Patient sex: M
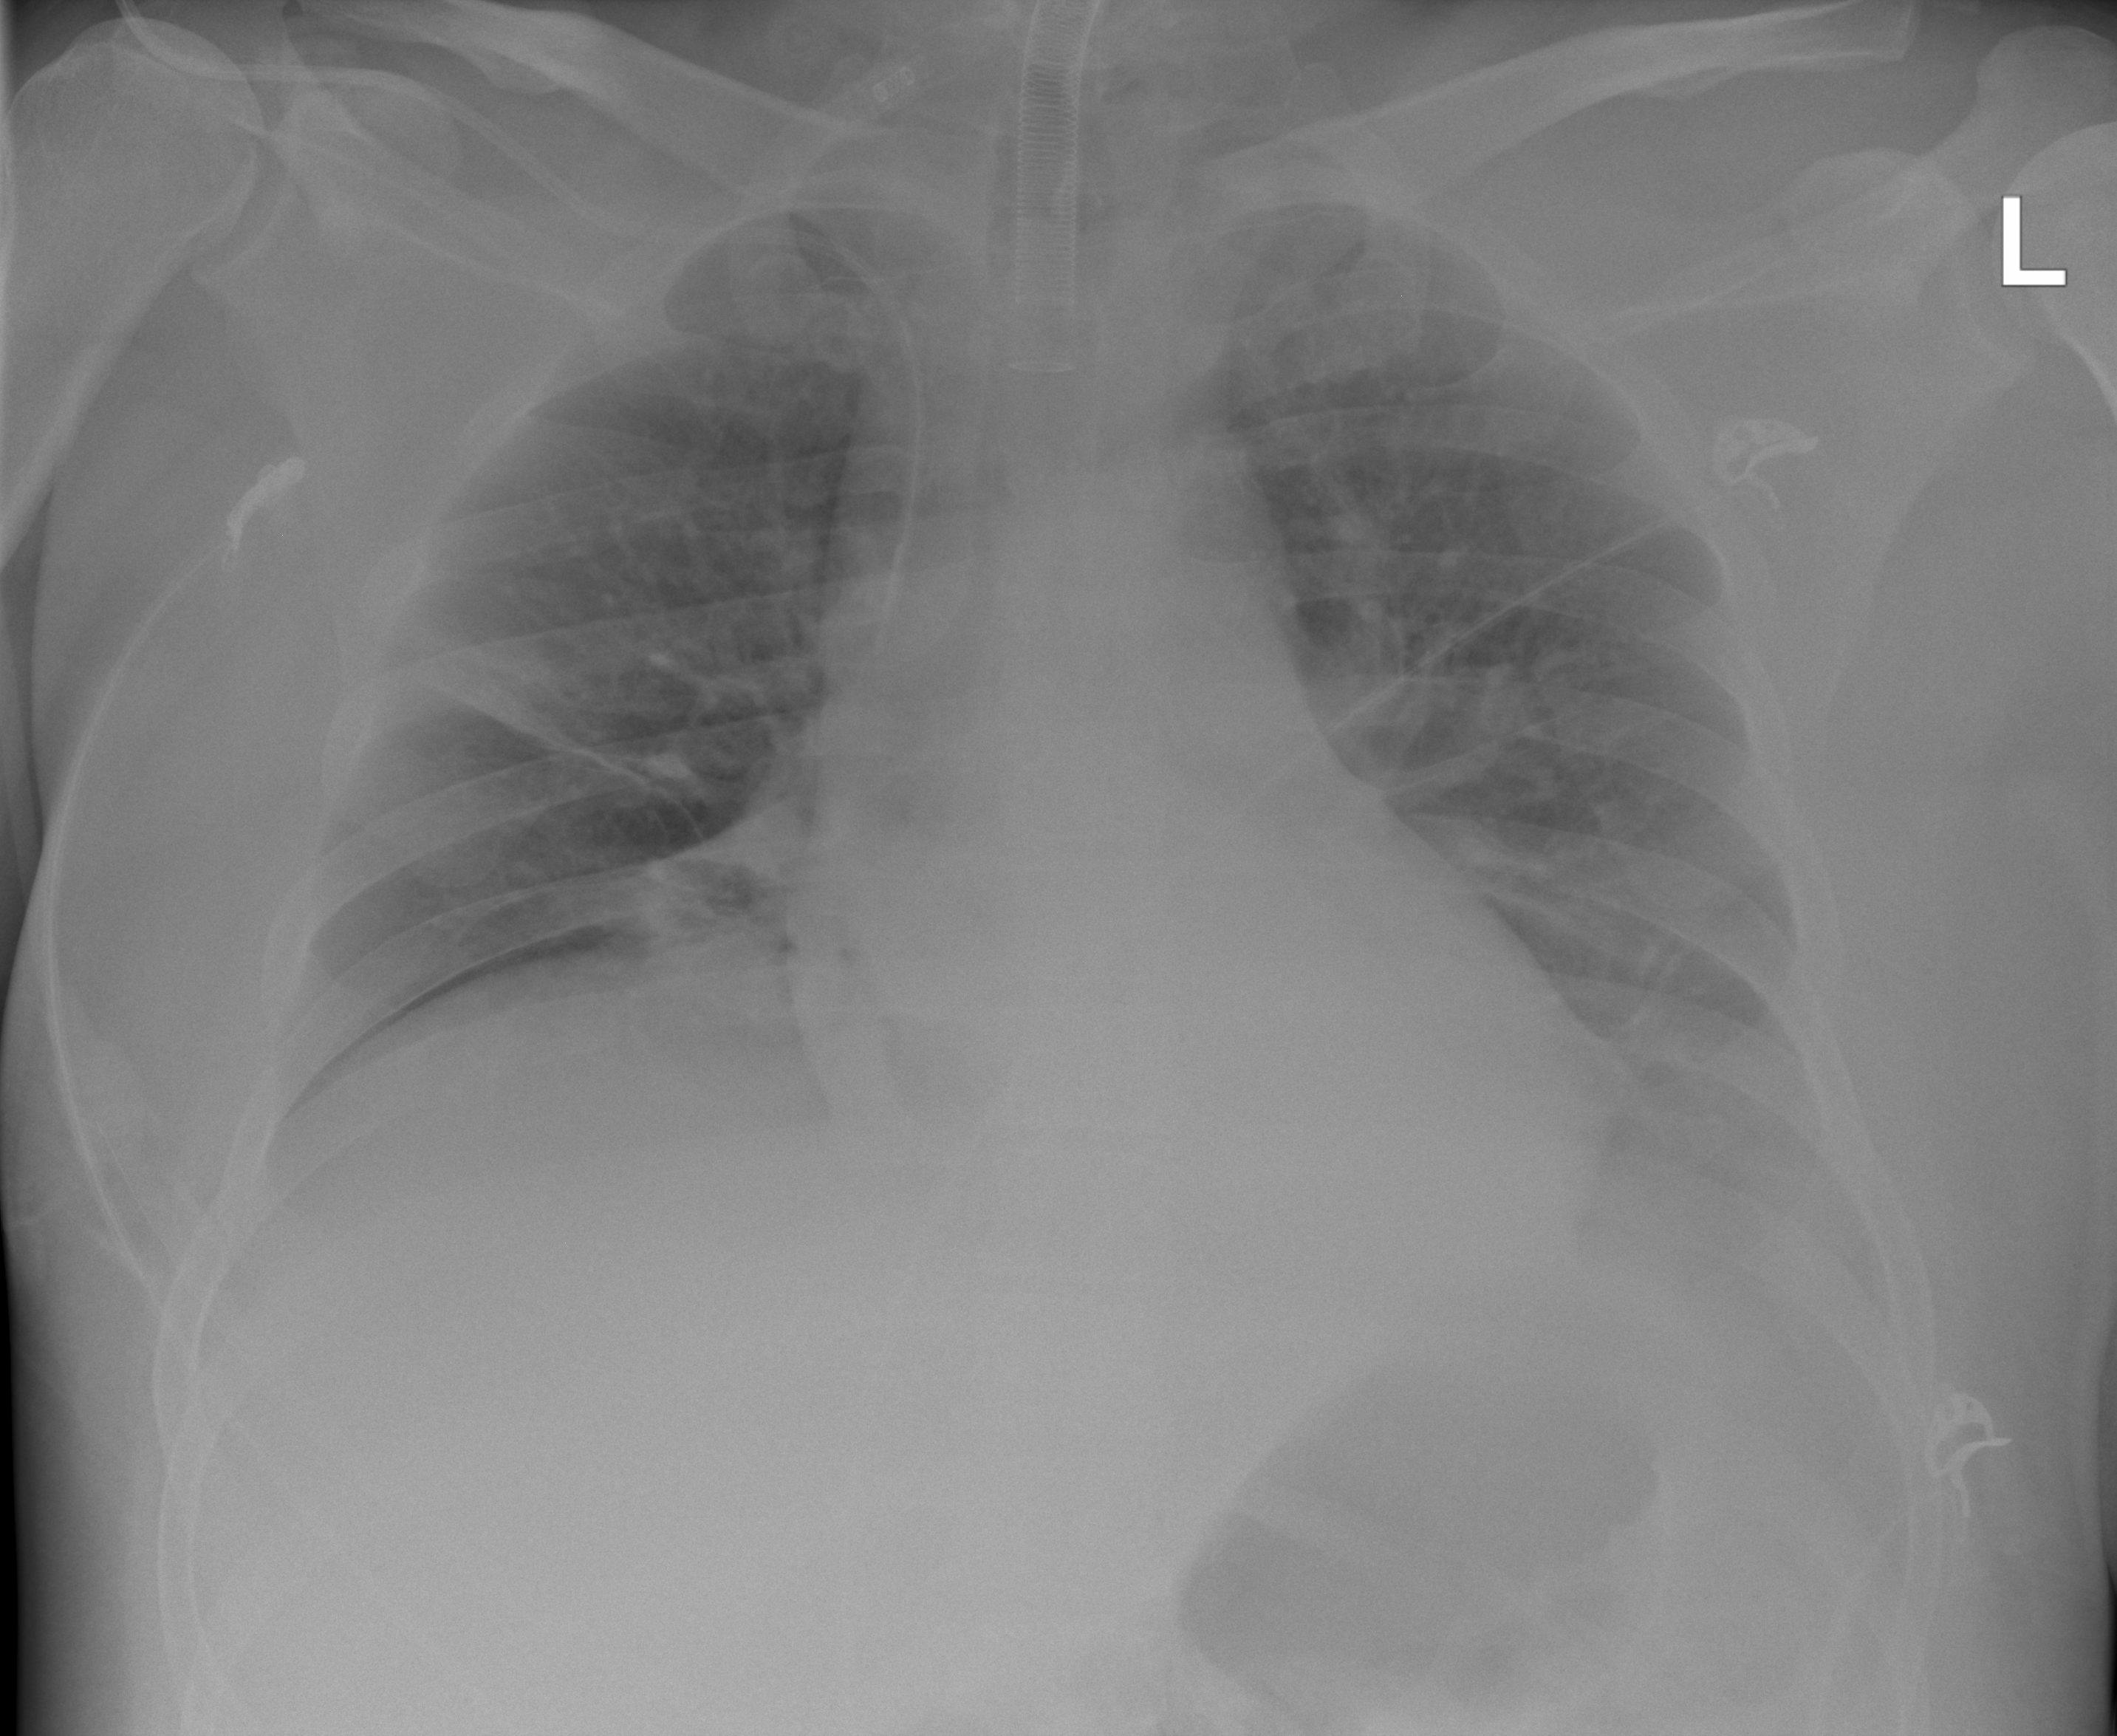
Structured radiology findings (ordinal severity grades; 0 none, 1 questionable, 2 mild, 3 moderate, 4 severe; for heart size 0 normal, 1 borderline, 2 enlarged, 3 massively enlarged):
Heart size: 0
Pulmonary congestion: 0
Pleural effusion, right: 0
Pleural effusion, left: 2
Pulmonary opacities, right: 0
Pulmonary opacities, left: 0
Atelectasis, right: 2
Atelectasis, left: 2